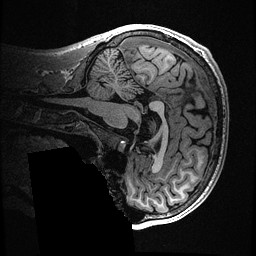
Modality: T1w
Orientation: sagittal
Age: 22
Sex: male
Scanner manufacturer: ge
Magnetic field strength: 3 T
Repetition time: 0.006952 s
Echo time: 0.00292 s